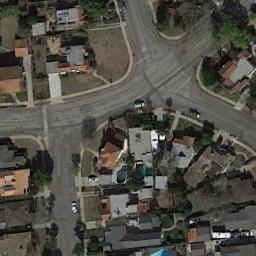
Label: intersection